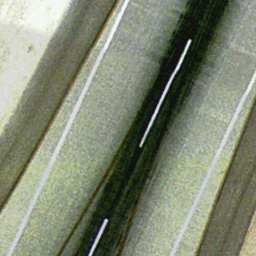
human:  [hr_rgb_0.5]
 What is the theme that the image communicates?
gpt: runway